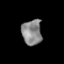
Tissue: prostate
Cell type: T cells
Senescence score: 0.3104
Nuclear area (px): 494
Mean DAPI intensity: 136.826